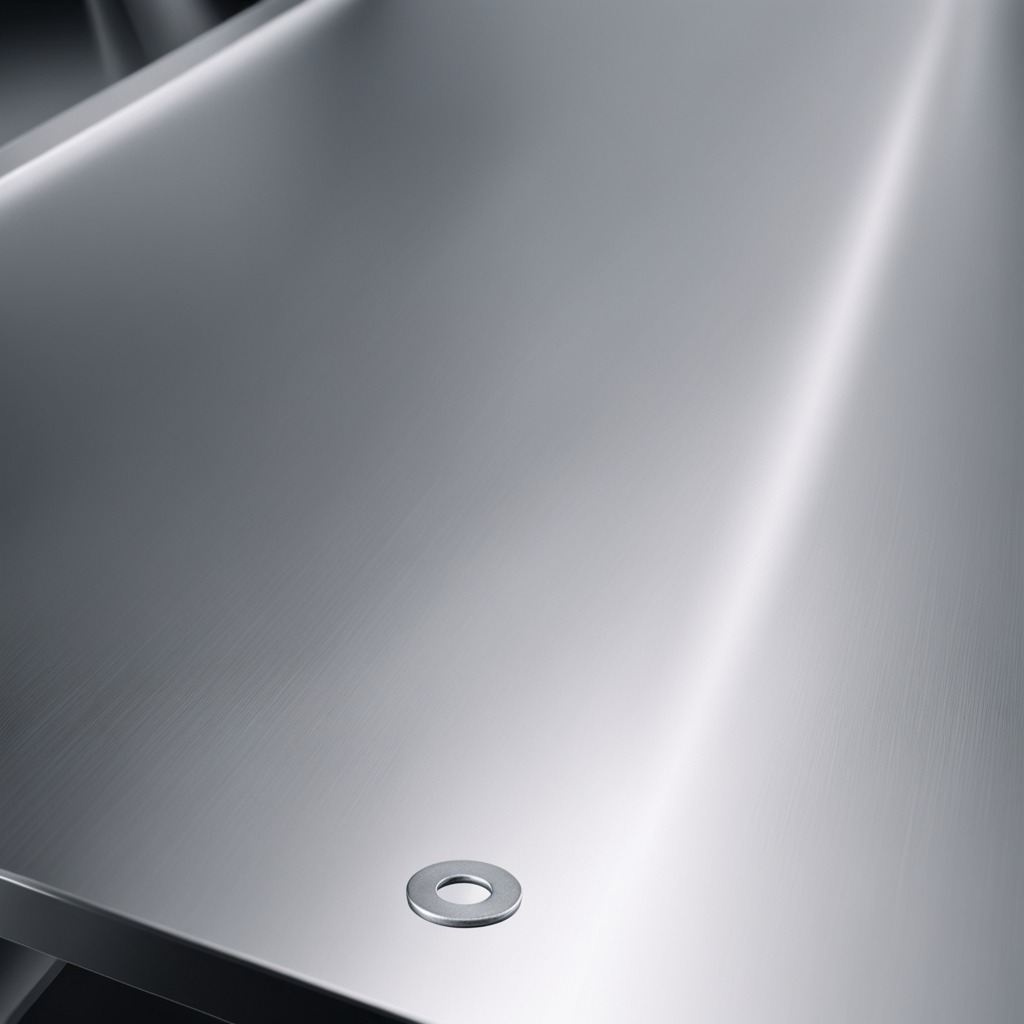
A flat metal washer lies on the stainless steel table in a high-end prototyping lab.